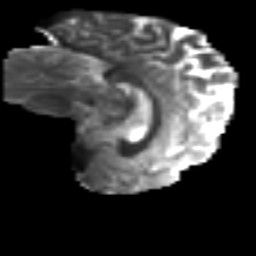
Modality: T2w
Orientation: sagittal
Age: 19
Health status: ill
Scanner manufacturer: philips
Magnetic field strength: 3 T
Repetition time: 9 s
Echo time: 0.127 s